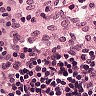
Metastatic tissue present: no